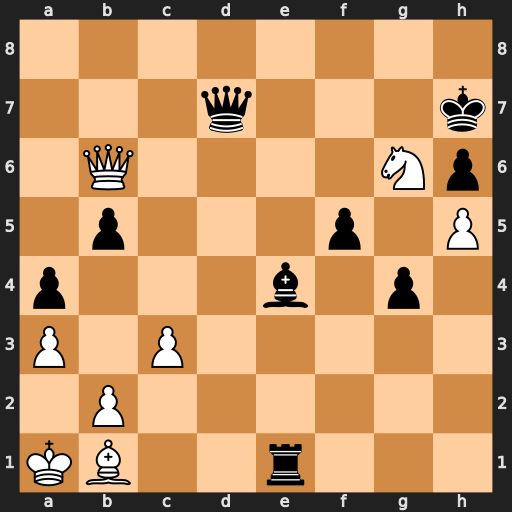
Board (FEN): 8/3q3k/1Q4Np/1p3p1P/p3b1p1/P1P5/1P6/KB2r3
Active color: w
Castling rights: -
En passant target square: -
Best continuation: Nf8+ Kg8 Nxd7